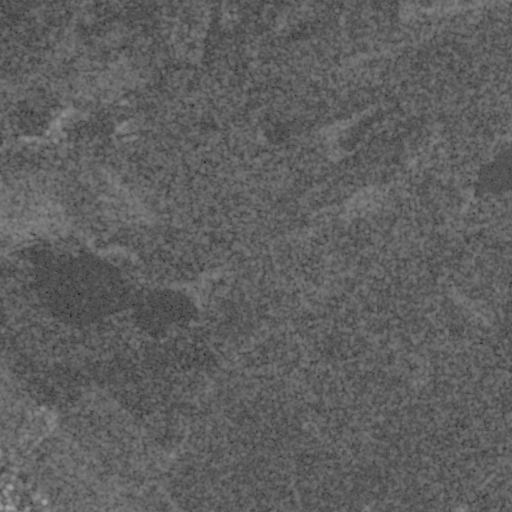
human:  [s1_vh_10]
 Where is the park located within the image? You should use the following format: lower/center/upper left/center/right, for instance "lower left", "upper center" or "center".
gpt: The park is located in the upper left of the image.
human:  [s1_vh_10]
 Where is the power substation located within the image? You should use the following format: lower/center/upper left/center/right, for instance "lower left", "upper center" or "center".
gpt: The power substation is located in the lower left of the image.
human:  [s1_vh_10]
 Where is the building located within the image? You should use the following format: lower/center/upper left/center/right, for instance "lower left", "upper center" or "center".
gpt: There is no building in the image.

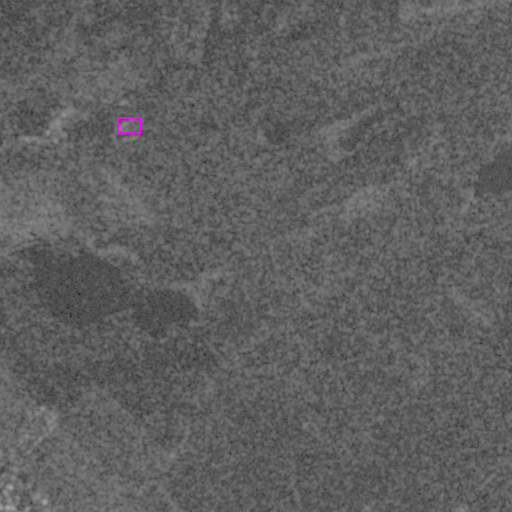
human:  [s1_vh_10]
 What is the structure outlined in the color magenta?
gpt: The structure outlined in magenta is a park.
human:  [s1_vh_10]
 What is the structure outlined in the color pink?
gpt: There is no pink outline.